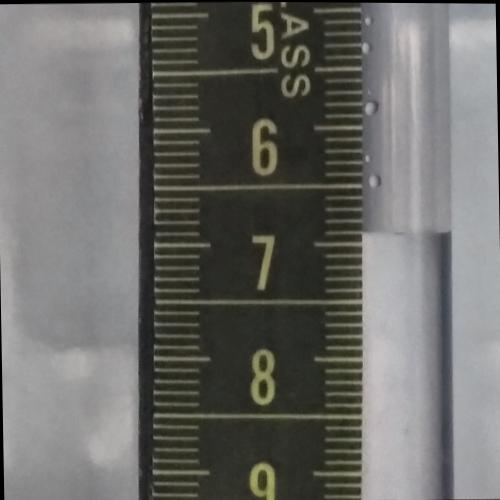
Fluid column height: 6.9 cm